Field crop: tomato
Growth stage: 1
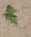
Species: solanum